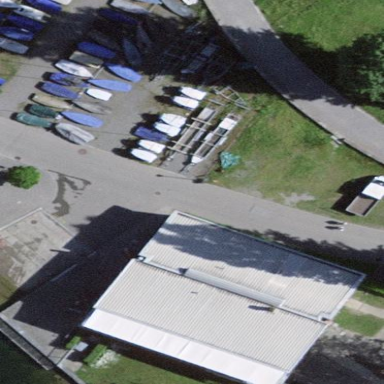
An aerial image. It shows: Building associated with rowing.